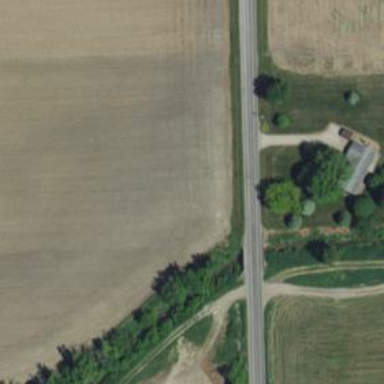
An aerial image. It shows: Tertiary road passing over bridge.